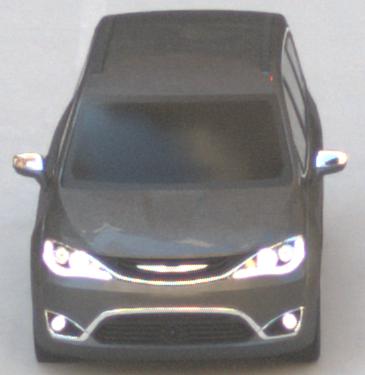
Make: Chrysler
Model: Pacifica
Detailed model: -
Model produced from: 2016
Model produced until: 2020
Doors: 5
Color: gray
Road condition: dry road
Daytime: morning or afternoon
Contrast: low contrast